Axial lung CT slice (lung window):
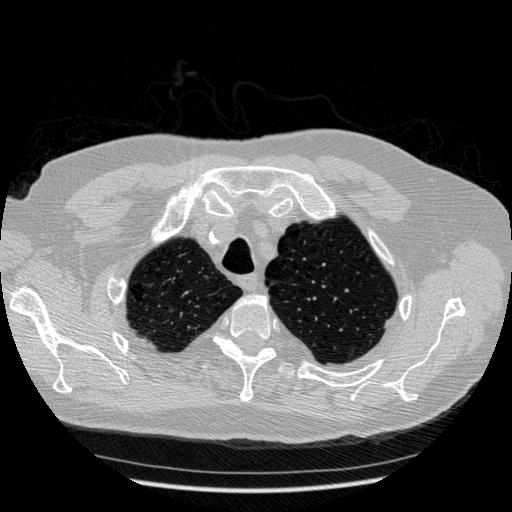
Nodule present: no